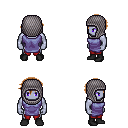
a pixel art fantasy rpg character, male body template, dark elf, purple skin, chain tabard jacket, red pants, brown short bangs hairstyle, chain hood, black shoes, four views (front, back, left, right), 2x2 character sprite sheet, small pixel art, hard edges, no anti-aliasing